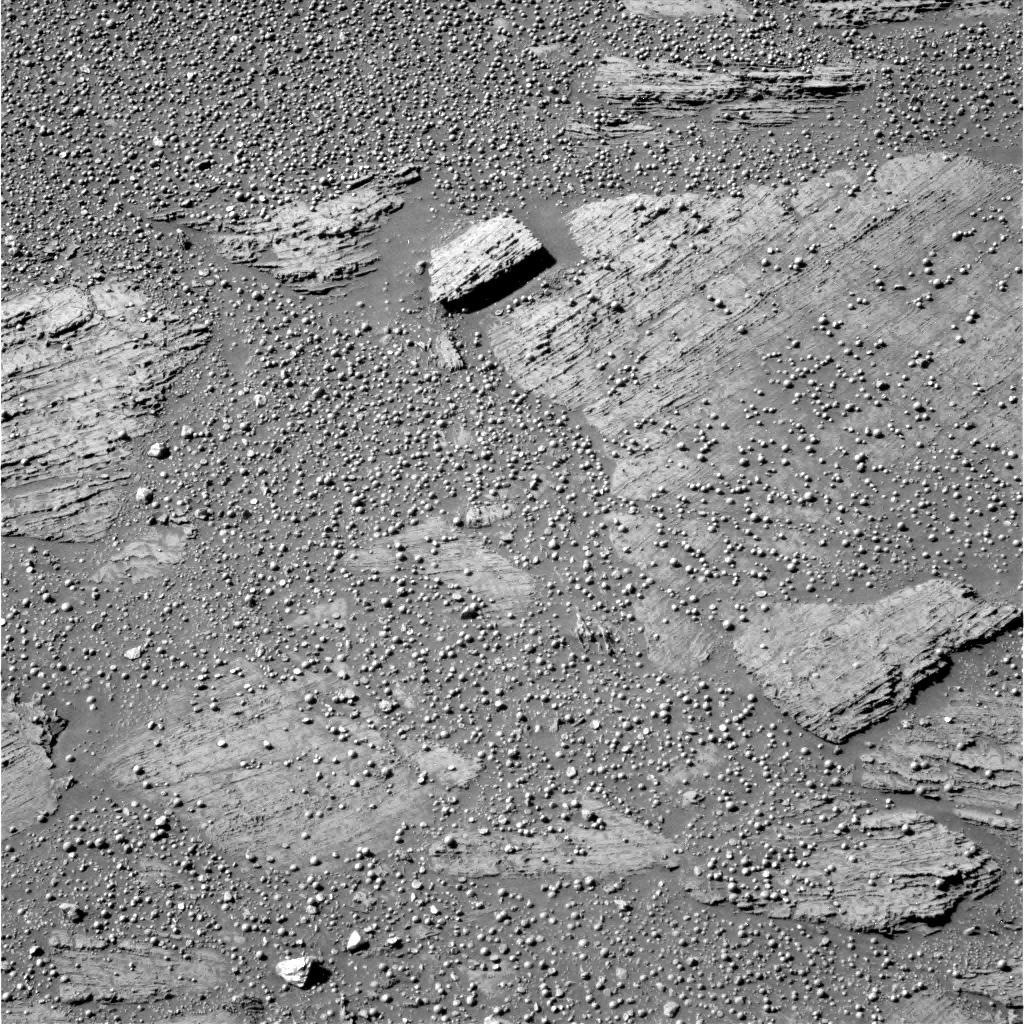
Terrain classes present: Bedrock, Gravel / Sand / Soil, Rock, Shadow